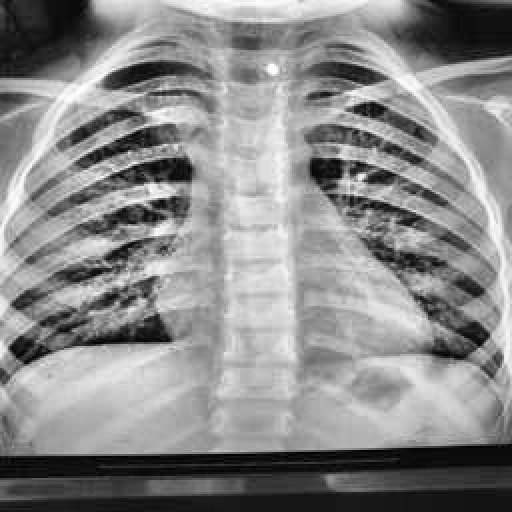
Finding: TUBERCULOSIS